Question: When is "Browse To Find source" enabled in Visual Studio 2010? (see below)

In addition, I want to have it enabled so that I could browse to already-downloaded source code
files from <URL>.
This would be useful since Microsoft doesn't always release <URL>.
After some investigations I found which is a useful tool to view PDB file contents. (It's in 'C:\Program Files (x86)\Microsoft Visual Studio 10.0\DIA SDK\Samples\DIA2Dump\')
It looks like when I can't see source code for something like DateTime, using .NET Framework stepping, a 'mscorlib.pdb' file actually gets downloaded.
But if you look inside it with it doesn't contain source file mappings. In other words useless, because even if you could browse to the source code like my initial idea, it wouldn't work because there are no source file mappings and no start addresses of the functions, and a lot of stuff missing :(
I think the solutions here are to use <URL> Pro for or keep a virtual machine at hand, with releases of the framework which have source code and then disable updates.
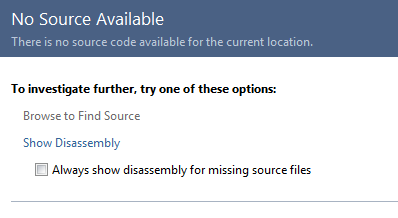
Answer: ## Introduction
Whenever you do a build from Visual Studio, normally, you also get a <URL> file besides your executable file. You can see this file in the '..bin\Debug' or '..bin\Release' directory.
This PDB file keeps a mapping to your source code lines and executable code in your assembly. Also, the original locations of the source code files from which a build was done is stored inside a PDB file.
This means that if you build a class library which had a single file located at 'G:\ClassLibrary\Class1.cs', this path will be stored inside 'ClassLibrary.pdb'.
What is important to remember from all this is that without a PDB file it is impossible to do source code step-in debugging.
## Real-life scenario
So, suppose I do a build on my drive 'G:\ClassLibrary1', for a class library.
I give you a 'ClassLibrary.dll' and a 'ClassLibrary.pdb' file, or you get them by checking them out from source control.
You reference the 'ClassLibrary.dll' in your project and you use a class from the library.
If you now try to step into class code from the library the following will happen:
Visual Studio tries to locate a ClassLibrary.pdb file <URL>
- 1.1 If it doesn't find it, you get a "Browse to find source" disabled
page. Remember, you can't debug without a valid PDB file.- 1.2 If it does find a PDB file, it looks inside the PDB file and sees that you are trying to debug 'Class1.cs' which was originally built from'''
G:\ClassLibrary1\Class1.cs
'''
and looks on your computer for that file.- 1.2.1 If it finds it, it steps into the code automatically.- 1.2.2 If it doesn't find it, you get the following dialog:

If you press Cancel, you will be presented with the: "No source available" and you will have "Browse to find source" enabled in this case.

Why? Because you have a valid PDB file, but Visual Studio can't possibly know where you have the source code for ClassLibrary1 on your computer or if you even have it on your computer. That's why you got the dialog -> so that you can point Visual Studio to the exact location of the source code file.
## Final notes
So what will you do when you get a browse to find source disabled?
In Visual Studio, you open menu -> -> .
You right click on the top call stak instruction and you choose "Symbol Load Information". It will show you the locations where Visual Studio has tried to find a valid PDB file.
- - 'classLibrary1.dll'- <URL>